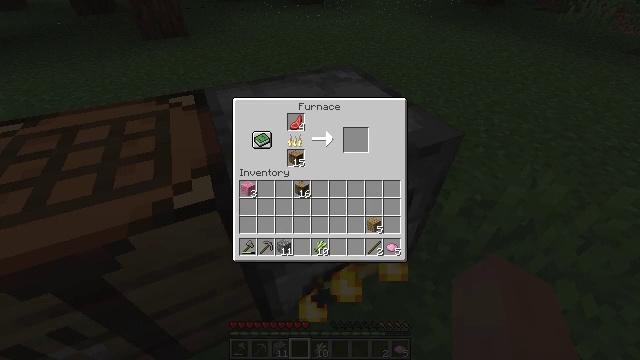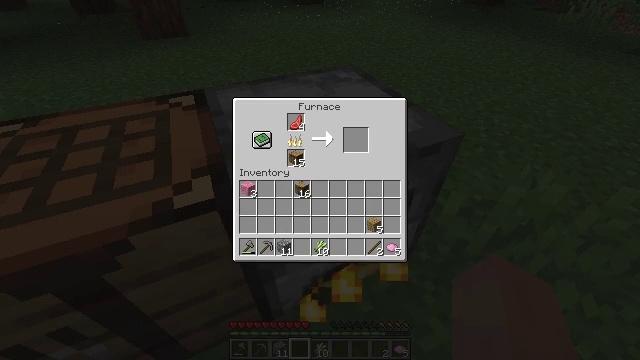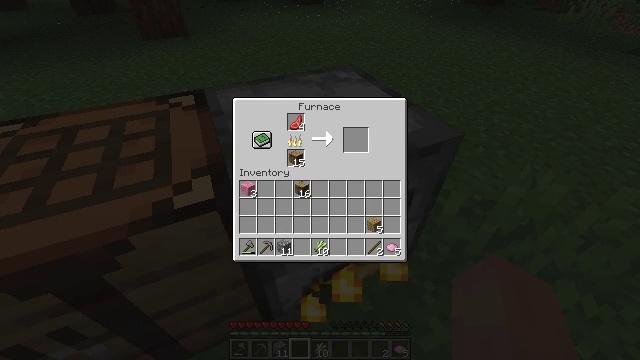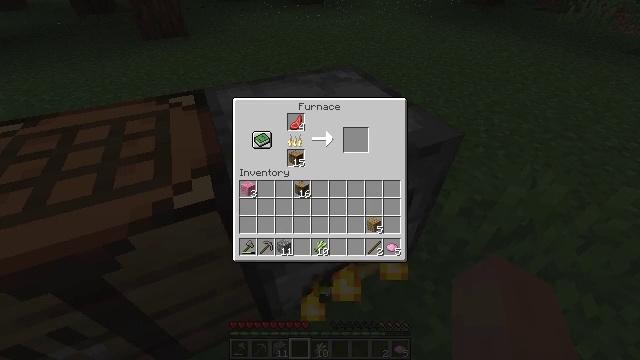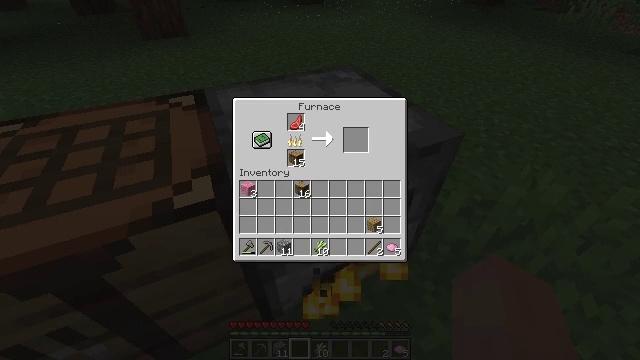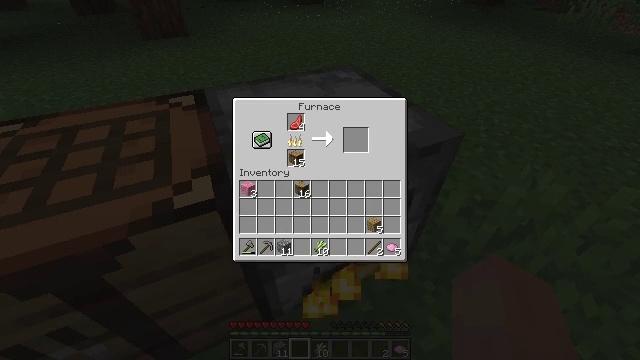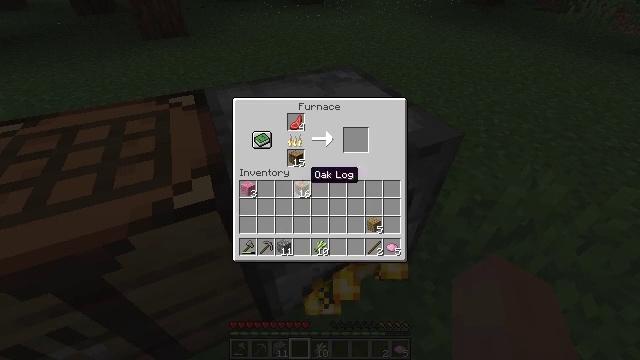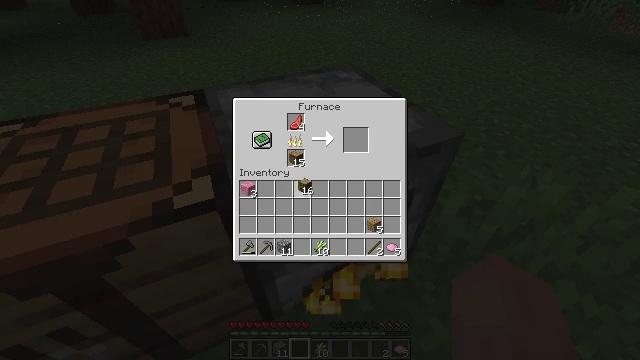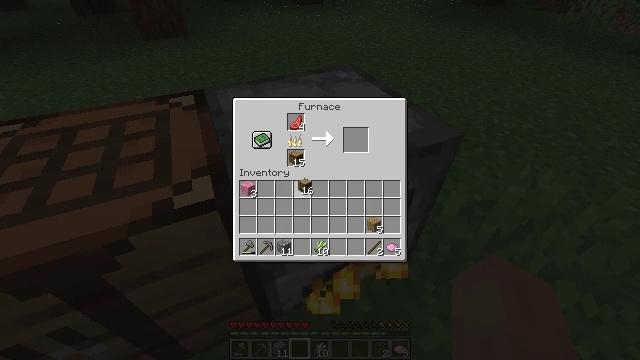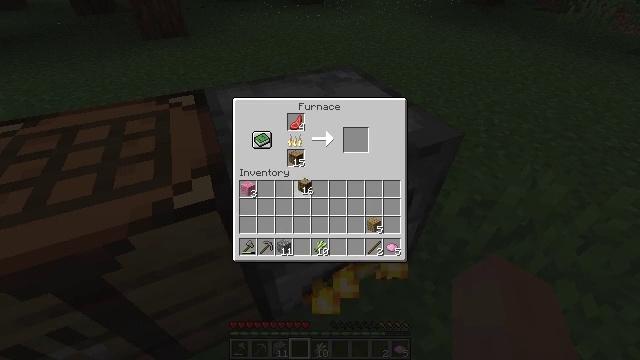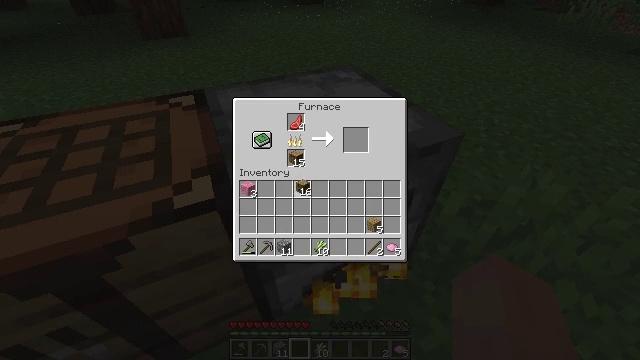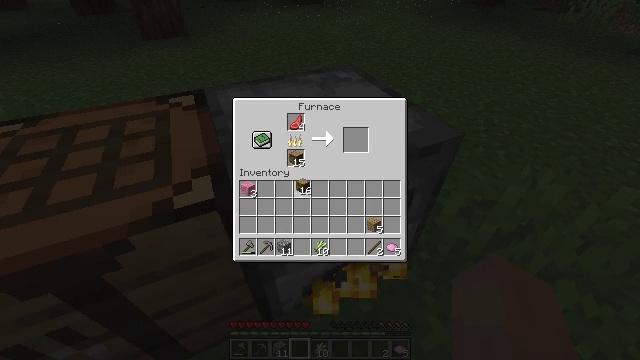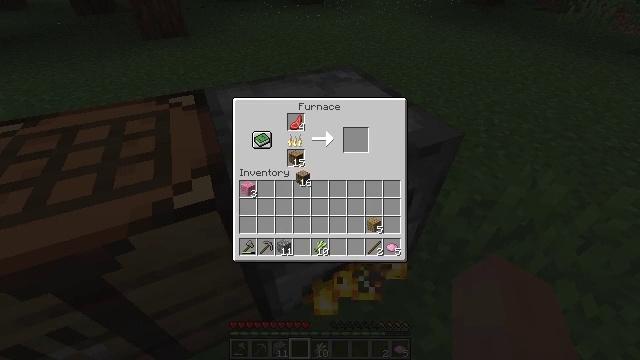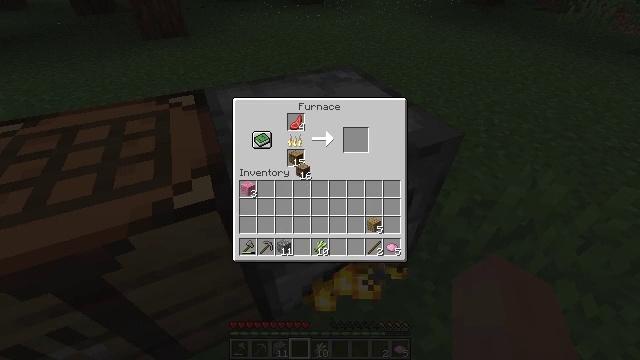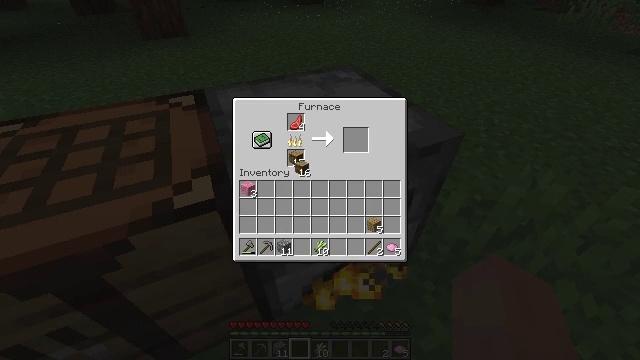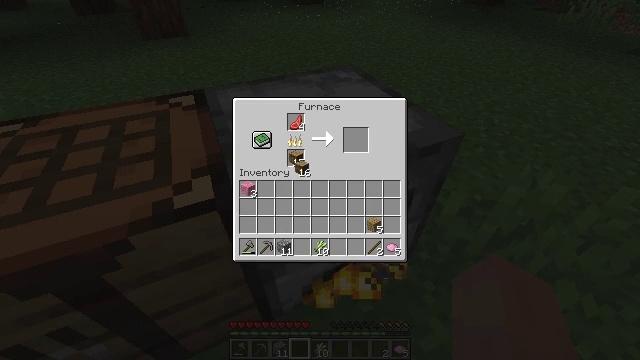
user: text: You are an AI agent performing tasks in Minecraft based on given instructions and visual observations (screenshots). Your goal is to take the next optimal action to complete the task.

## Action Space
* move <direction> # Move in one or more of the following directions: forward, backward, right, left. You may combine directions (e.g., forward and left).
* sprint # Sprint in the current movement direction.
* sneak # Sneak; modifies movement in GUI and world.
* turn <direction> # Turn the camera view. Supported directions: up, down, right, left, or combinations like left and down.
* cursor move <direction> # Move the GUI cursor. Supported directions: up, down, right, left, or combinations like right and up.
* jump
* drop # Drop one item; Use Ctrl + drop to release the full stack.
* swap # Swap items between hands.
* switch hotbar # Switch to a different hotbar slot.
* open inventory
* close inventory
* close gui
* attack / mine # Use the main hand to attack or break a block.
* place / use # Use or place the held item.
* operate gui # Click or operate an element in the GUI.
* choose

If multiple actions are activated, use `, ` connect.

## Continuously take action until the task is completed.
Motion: motion action
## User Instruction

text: Obtain a pink bed through crafting.
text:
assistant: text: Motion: no_op
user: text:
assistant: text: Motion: no_op
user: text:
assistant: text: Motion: no_op
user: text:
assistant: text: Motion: no_op
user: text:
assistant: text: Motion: cursor move right
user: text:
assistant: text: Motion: no_op
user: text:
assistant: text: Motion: operate gui
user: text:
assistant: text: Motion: operate gui
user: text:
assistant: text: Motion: operate gui
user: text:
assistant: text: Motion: no_op
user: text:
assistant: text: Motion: no_op
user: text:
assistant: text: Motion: cursor move up
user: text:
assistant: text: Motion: cursor move up
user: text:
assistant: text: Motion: no_op
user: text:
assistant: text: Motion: operate gui
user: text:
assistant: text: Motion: operate gui
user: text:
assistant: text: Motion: operate gui
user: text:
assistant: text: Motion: no_op
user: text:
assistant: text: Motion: no_op
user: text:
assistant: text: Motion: no_op
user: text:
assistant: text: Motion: no_op
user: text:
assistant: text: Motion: no_op
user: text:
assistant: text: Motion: operate gui
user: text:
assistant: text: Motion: operate gui
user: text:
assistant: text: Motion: no_op
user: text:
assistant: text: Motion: no_op
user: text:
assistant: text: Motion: no_op
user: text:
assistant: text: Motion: no_op
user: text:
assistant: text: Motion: no_op
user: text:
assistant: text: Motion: no_op